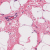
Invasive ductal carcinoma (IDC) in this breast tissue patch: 0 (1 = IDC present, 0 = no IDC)